Question: I am trying to create 4 'JLabel' components 4 'JTextfield' components for my Swing based application. I am adding these lables and text fields in one of the many panels of the application.
The class for this panel is as follows:
'''
public class CustomerInfoPanel extends JPanel implements ActionListener {
private Car[] carList;
private CarSalesSystem carSystem;
private int currentIndex = 0;
private JLabel headingLabel = new JLabel("Enter your details and let us find a car for you");
private JLabel ageLabel = new JLabel("Age");
private JLabel genderLabel = new JLabel("Gender");
private JLabel incomeLabel = new JLabel("Income");
private JLabel interestLabel = new JLabel("Age");
private JButton searchButton = new JButton("Search");
private JButton resetButton = new JButton("Reset");
private JButton previousButton = new JButton("Previous");
private JButton nextButton = new JButton("Next");
//text fields
private JTextField ageTextField = new JTextField();
private JTextField genderTextField = new JTextField();
private JTextField incomeTextField = new JTextField();
private JTextField interestTextField = new JTextField();
private JPanel topPanel = new JPanel();
private JPanel agePanel = new JPanel(new FlowLayout(FlowLayout.LEFT));
private JPanel searchButtonsPanel = new JPanel(new FlowLayout(FlowLayout.LEFT));
private JPanel navigateButtonsPanel = new JPanel();
private CarDetailsComponents carComponents = new CarDetailsComponents();
/**
* @param carSys links to a CarSalesSystem object
* @param dest where the panel will be displayed on the main frame
*/
public CustomerInfoPanel(CarSalesSystem carSys)
{
carSystem = carSys;
Insets currentInsets;
GridBagConstraints gridBagConstraints;
setLayout(new BorderLayout(0, 20));
topPanel.setLayout(new BoxLayout(topPanel, BoxLayout.Y_AXIS));
previousButton.addActionListener(this);
nextButton.addActionListener(this);
resetButton.addActionListener(this);
searchButton.addActionListener(this);
String currentFont = ageLabel.getFont().getName();
currentInsets = new Insets(0, 10, 0, 30);
ageLabel.setFont(new Font(currentFont, Font.BOLD, 12));
gridBagConstraints = new GridBagConstraints();
gridBagConstraints.anchor = GridBagConstraints.WEST;
gridBagConstraints.insets = currentInsets;
agePanel.add(ageLabel, gridBagConstraints);
genderLabel.setFont(new Font(currentFont, Font.BOLD, 12));
gridBagConstraints = new GridBagConstraints();
gridBagConstraints.gridx = 0;
gridBagConstraints.gridy = 1;
gridBagConstraints.anchor = GridBagConstraints.WEST;
gridBagConstraints.insets = currentInsets;
agePanel.add(genderLabel, gridBagConstraints);
incomeLabel.setFont(new Font(currentFont, Font.BOLD, 12));
gridBagConstraints = new GridBagConstraints();
gridBagConstraints.gridx = 0;
gridBagConstraints.gridy = 2;
gridBagConstraints.anchor = GridBagConstraints.WEST;
gridBagConstraints.insets = currentInsets;
agePanel.add(incomeLabel, gridBagConstraints);
interestLabel.setFont(new Font(currentFont, Font.BOLD, 12));
gridBagConstraints = new GridBagConstraints();
gridBagConstraints.gridx = 0;
gridBagConstraints.gridy = 3;
gridBagConstraints.anchor = GridBagConstraints.WEST;
gridBagConstraints.insets = currentInsets;
agePanel.add(interestLabel, gridBagConstraints);
gridBagConstraints = new GridBagConstraints();
gridBagConstraints.gridwidth = GridBagConstraints.RELATIVE;
gridBagConstraints.anchor = GridBagConstraints.WEST;
gridBagConstraints.weightx = 1.0;
agePanel.add(ageTextField, gridBagConstraints);
gridBagConstraints = new GridBagConstraints();
gridBagConstraints.gridx = 1;
gridBagConstraints.gridy = 1;
gridBagConstraints.gridwidth = GridBagConstraints.RELATIVE;
gridBagConstraints.anchor = GridBagConstraints.WEST;
gridBagConstraints.weightx = 1.0;
agePanel.add(genderTextField, gridBagConstraints);
gridBagConstraints = new GridBagConstraints();
gridBagConstraints.gridx = 1;
gridBagConstraints.gridy = 2;
gridBagConstraints.gridwidth = GridBagConstraints.RELATIVE;
gridBagConstraints.anchor = GridBagConstraints.WEST;
gridBagConstraints.weightx = 1.0;
agePanel.add(incomeTextField, gridBagConstraints);
gridBagConstraints = new GridBagConstraints();
gridBagConstraints.gridx = 1;
gridBagConstraints.gridy = 3;
gridBagConstraints.gridwidth = GridBagConstraints.RELATIVE;
gridBagConstraints.anchor = GridBagConstraints.WEST;
gridBagConstraints.weightx = 1.0;
agePanel.add(interestTextField, gridBagConstraints);
searchButtonsPanel.add(searchButton);
searchButtonsPanel.add(resetButton);
navigateButtonsPanel.add(previousButton);
navigateButtonsPanel.add(nextButton);
agePanel.setBorder(new javax.swing.border.EmptyBorder(new Insets(0, 5, 0, 0)));
searchButtonsPanel.setBorder(new javax.swing.border.EmptyBorder(new Insets(0, 5, 0, 0)));
headingLabel.setAlignmentX(0.5f);
topPanel.add(Box.createVerticalStrut(10));
topPanel.add(headingLabel);
topPanel.add(Box.createVerticalStrut(10));
topPanel.add(agePanel);
topPanel.add(searchButtonsPanel);
topPanel.add(Box.createVerticalStrut(15));
carComponents.add(navigateButtonsPanel, "Center");
carComponents.setVisible(false);
add(topPanel, "North");
add(carComponents, "Center");
}
'''
But when I execute the above code, I end up getting the following
As you can clearly see from the image that the text field and labels are not positioned properly. What am I doing wrong here?
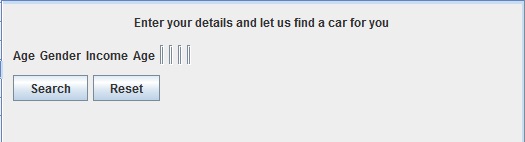
Answer: The 'agePanel' is using a 'FlowLayout', but you're supplying 'GridBagConstraints' to it when you're adding your components. You need to make up you mind over which layout manager you want to use.
Start by changing the layout manager for 'agePanel' to a 'GridBagLayout'
'''
private JPanel agePanel = new JPanel(new GridBagLayout());
'''
Then supply a column hint the 'JTextField'
'''
private JTextField ageTextField = new JTextField(10);
private JTextField genderTextField = new JTextField(10);
private JTextField incomeTextField = new JTextField(10);
private JTextField interestTextField = new JTextField(10);
'''

Take a closer look at <URL> and focus on the differences between the different layout managers